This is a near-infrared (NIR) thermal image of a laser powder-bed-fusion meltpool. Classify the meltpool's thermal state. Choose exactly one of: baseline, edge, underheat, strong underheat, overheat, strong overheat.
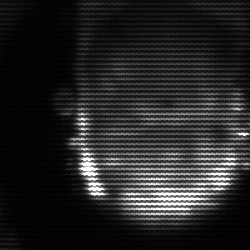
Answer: baseline